Question: I have a code that given an image does the effect of perspective in 3D. This is the result:

This is the code:
'''
.thumb {
margin: 100px;
perspective: 1000px;
width: 1920px;
height: 1200px;
}
.thumb a {
--bg-pseudo: rotateY(120deg); /*Modificar transform */
--bg-pseudo2: --bg-pseudo2', '-5px -15px 45px 130px rgba(0, 0, 0, 0.3); /*modificar box-shadow */
display: block;
width: 100%;
height: 100%;
background-image: linear-gradient(rgba(0, 0, 0, 0.4), rgba(0, 0, 0, 0.4)),url('https://www.wallpaperk.com/wallpapers/white-wolf-painting-5111.jpg');
background-size: 0, cover;
transform-style: preserve-3d;
transition: all 2s;
transform: rotateY(40deg);
/* From rotateX */
transform-origin: left;
/* From bottom */
border-top-left-radius: 3px;
border-bottom-left-radius: 3px;
}
.thumb a:after {
content: '';
position: absolute;
left: 0;
bottom: 0;
width: 50px;
height: 100%;
background: inherit;
background-size: cover, cover;
background-position: 0px 0px;
transform: var(--bg-pseudo);
transform-origin: left;
border-top-right-radius: 10px;
border-bottom-right-radius: 10px;
}
.thumb a:before {
content: '';
position: absolute;
top: 0;
left: 0;
width: 100%;
height: 100%;
background: rgba(0, 0, 0, 0.5);
box-shadow: var(--bg-pseudo2);
transition: all 2s;
opacity: 1;
transform: rotateX(0) translateZ(-20px) scale(0.85);
transform-origin: bottom;
}
'''
'''
<div class="thumb" id="thumb">
<a href="#"></a>
</div>
'''
The problem is that when I use this in the HTML is with a '<div>' and '<a>', I want use it with a ''
The question is : Is there a way to do this same effect just by putting a class in the image?
'<img src="foto.jpg" class="3dPerspective">'
how will be the CSS? Note that the resul has shadows to.
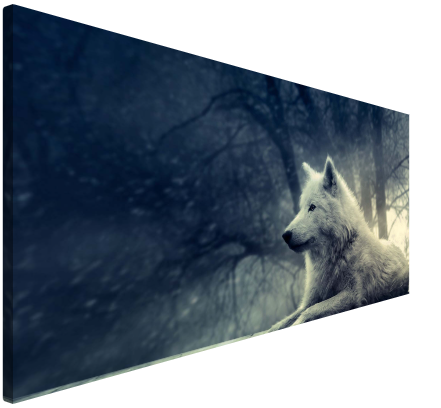
Answer: Here is an approximation using 'clip-path' and 'mask'. It may not render well in some cases due to decreased opacity done by the 'mask'
'''
.box {
--x:10px;
--y:20px;
clip-path:polygon(
0 var(--x),var(--y) 0,
100% 0,100% 100%,
var(--y) 100%,0 calc(100% - var(--x)));
margin:30px;
transform-origin:left;
transform:perspective(1000px) rotateY(40deg);
-webkit-mask:linear-gradient(to right,#fff var(--y),rgba(0,0,0,0.8) 0);
mask:linear-gradient(to right,#fff var(--y),rgba(0,0,0,0.8) 0);
}
'''
'''
<img src="https://picsum.photos/id/1072/600/300" class="box">
<img src="https://picsum.photos/id/104/600/300" class="box">
'''
Another idea with outline better supported with no opacity issue but you will need to cut the image a little:
'''
.box {
--x:10px;
--y:20px;
clip-path:polygon(
0 calc(var(--x) + var(--y)),var(--y) var(--y),
calc(100% - var(--y)) var(--y),calc(100% - var(--y)) calc(100% - var(--y)),
var(--y) calc(100% - var(--y)),0 calc(100% - var(--x) - var(--y)));
margin:30px;
transform-origin:left;
transform:perspective(1000px) rotateY(40deg);
outline: var(--y) solid rgba(0,0,0,0.4);
outline-offset: calc(-1*var(--y));
}
'''
'''
<img src="https://picsum.photos/id/1072/600/300" class="box">
<img src="https://picsum.photos/id/104/600/300" class="box">
'''
<URL>